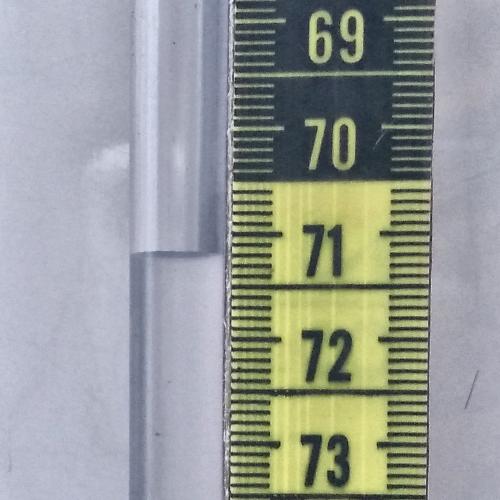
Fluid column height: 71.2 cm